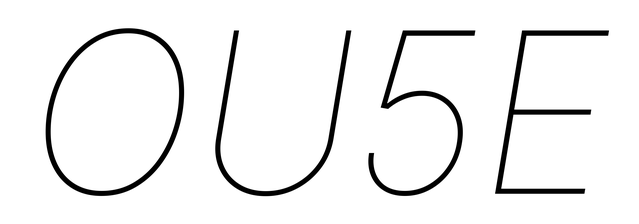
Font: Inter-Italic_Thin_Italic